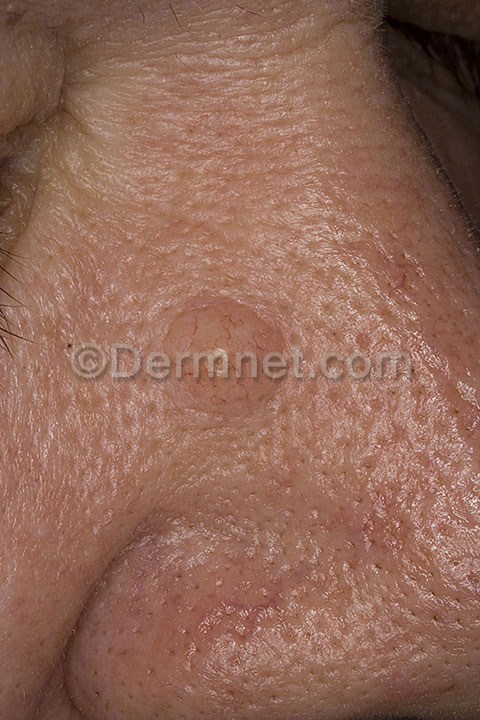
Disease: Actinic Keratosis Basal Cell Carcinoma and other Malignant Lesions